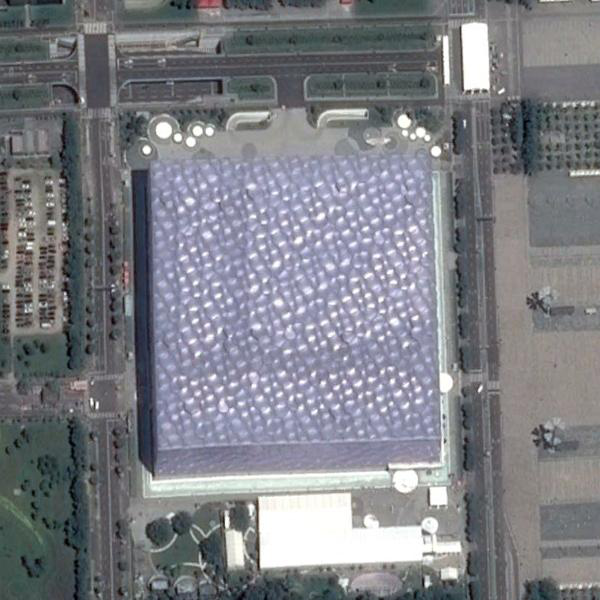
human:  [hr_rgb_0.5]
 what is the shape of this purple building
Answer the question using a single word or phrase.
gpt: square